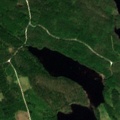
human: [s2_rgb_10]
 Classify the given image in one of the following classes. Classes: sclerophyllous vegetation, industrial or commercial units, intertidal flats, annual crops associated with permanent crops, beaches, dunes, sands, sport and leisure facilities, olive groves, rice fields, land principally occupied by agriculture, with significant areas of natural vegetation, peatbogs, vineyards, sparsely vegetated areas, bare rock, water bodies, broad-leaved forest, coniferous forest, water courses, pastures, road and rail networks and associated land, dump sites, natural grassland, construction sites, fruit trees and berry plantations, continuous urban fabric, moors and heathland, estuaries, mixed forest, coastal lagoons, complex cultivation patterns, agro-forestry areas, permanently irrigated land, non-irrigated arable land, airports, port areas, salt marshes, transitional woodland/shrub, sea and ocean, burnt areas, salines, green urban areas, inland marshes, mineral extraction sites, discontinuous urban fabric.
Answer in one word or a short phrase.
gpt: coniferous forest, mixed forest, water bodies